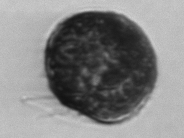
Label: Alexandrium_catenella